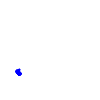
Particle: electron